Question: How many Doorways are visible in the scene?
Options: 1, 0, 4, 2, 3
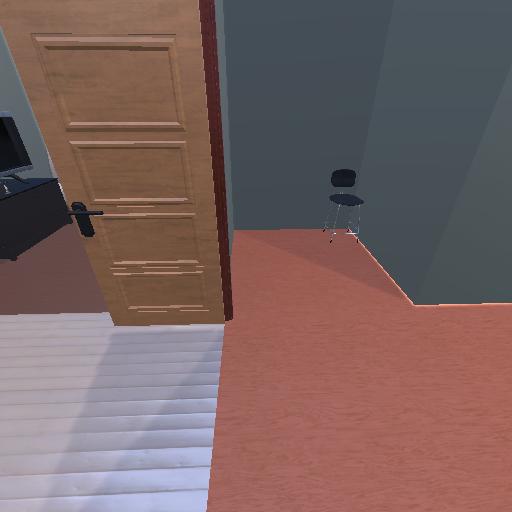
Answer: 1